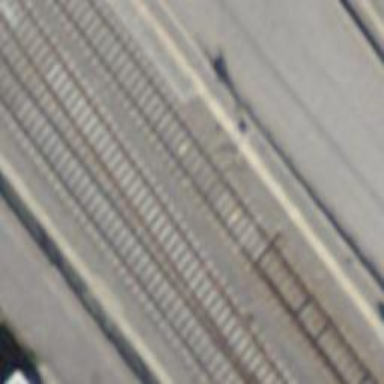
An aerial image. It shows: Railway switch.